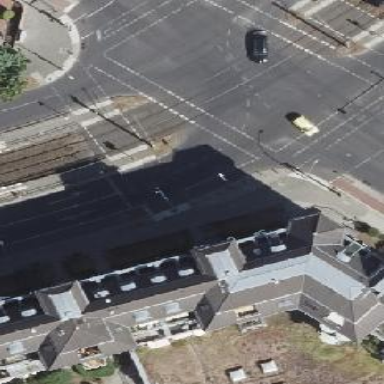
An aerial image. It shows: Hipped roof on apartment building.